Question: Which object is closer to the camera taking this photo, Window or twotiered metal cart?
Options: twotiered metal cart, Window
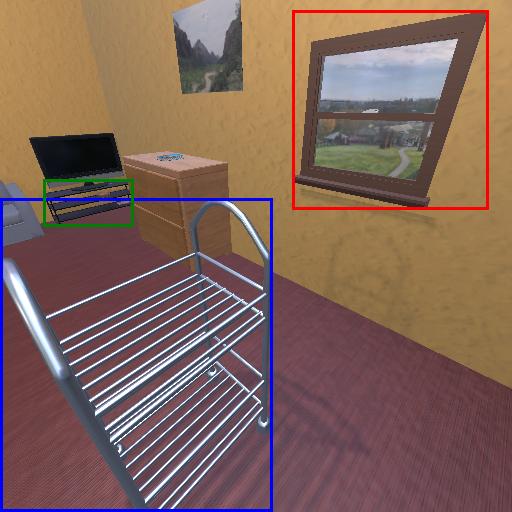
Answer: twotiered metal cart